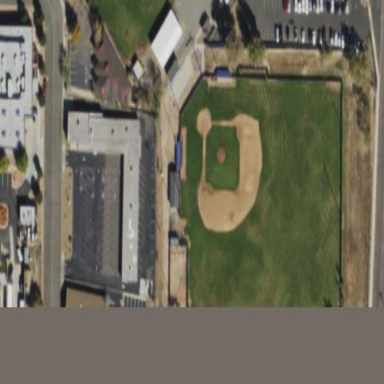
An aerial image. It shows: Baseball pitch for leisure land.